Question: As of right now, I have a graph for which I would like to calculate an average slope. I would like to do this by having the user select a left point and a right point on a line. I know how to record where a person clicked, but I would also like to display the same circular hover effect where they clicked until they click on it again to turn it off. Is there a special flot method that would allow me to do this, or will I have to manipulate the flot documentation (how would I go about doing that if I need to)?
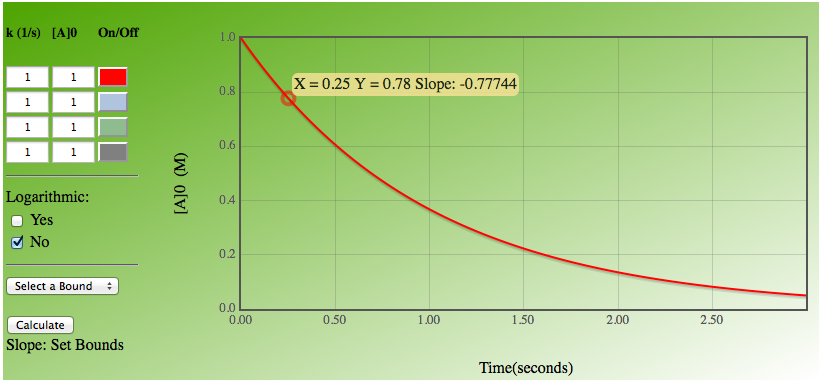
Answer: You need to make the chart clickable (I guess you already have that) by setting the 'clickable' option:
'''
grid: {
clickable: true
}
'''
Than bind an event handler to the 'plotclick' event which calls the 'highlight' method, when clicking on a data point:
'''
$("#placeholder").bind("plotclick", function (event, pos, item) {
if (item) {
plot.highlight(item.series, item.datapoint);
}
});
'''
(Snippets taken from the <URL>